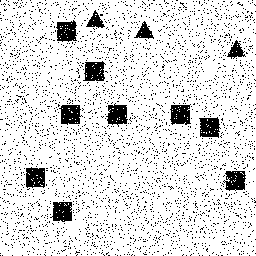
Squares: 9
Triangles: 3
Stars: 0
Total shapes: 12